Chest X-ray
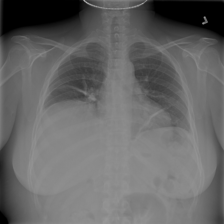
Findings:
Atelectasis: positive
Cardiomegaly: negative
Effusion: negative
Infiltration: negative
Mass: negative
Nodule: negative
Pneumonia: negative
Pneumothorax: negative
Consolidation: negative
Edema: negative
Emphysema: negative
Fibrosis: negative
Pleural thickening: negative
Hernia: negative